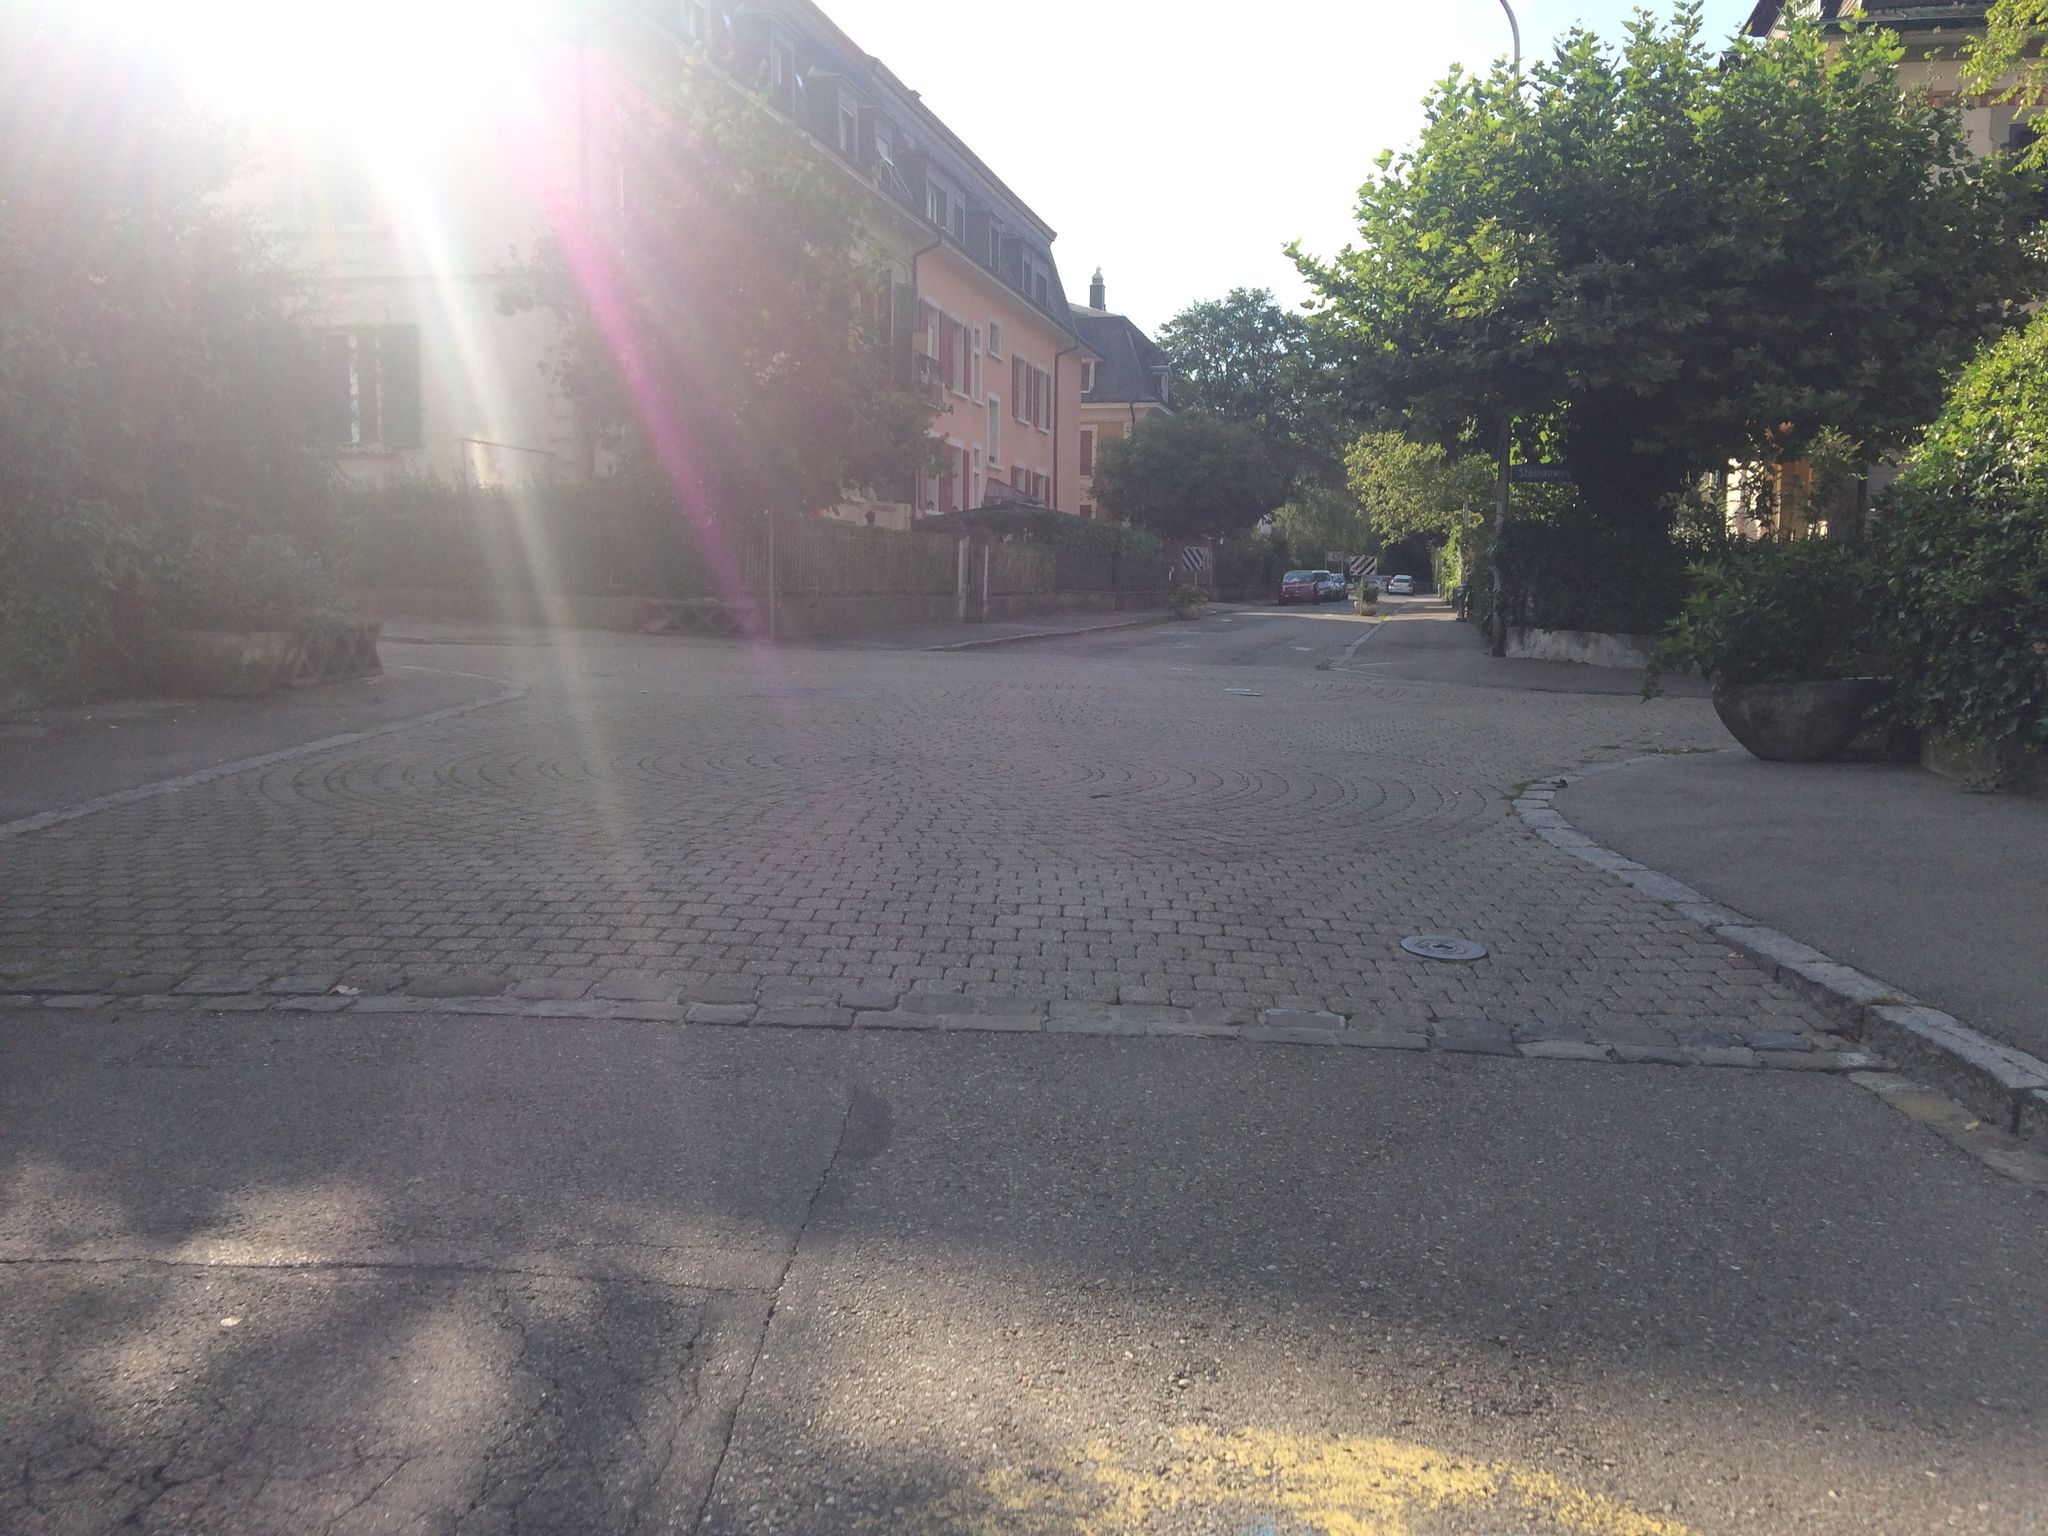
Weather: clear
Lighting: day
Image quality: slightly poor
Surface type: walking surface
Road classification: living_street, residential
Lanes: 1
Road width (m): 2
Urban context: urban centre
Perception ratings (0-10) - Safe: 2.77, Lively: 3.28, Beautiful: 6, Boring: 4.95, Depressing: 1.82, Wealthy: 2.22